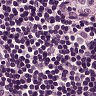
Metastatic tissue present: no